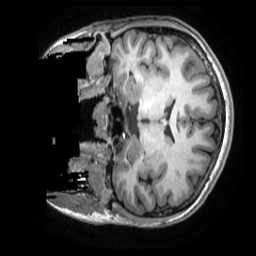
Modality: T1w
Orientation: coronal
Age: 20
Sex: female
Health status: healthy
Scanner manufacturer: ge